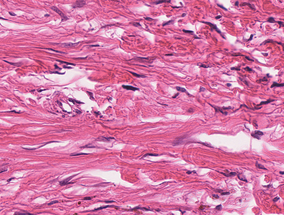
Tumor epithelial tissue: no
Tumor-associated stroma tissue: yes
Normal tissue: no